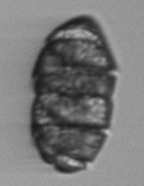
Label: Margalefidinium